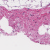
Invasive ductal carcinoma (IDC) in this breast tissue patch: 0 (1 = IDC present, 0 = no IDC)